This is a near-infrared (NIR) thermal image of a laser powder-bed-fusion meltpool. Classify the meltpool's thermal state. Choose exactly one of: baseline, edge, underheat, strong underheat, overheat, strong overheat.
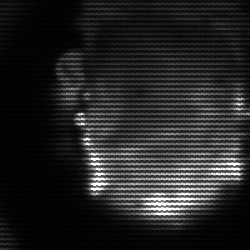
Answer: baseline